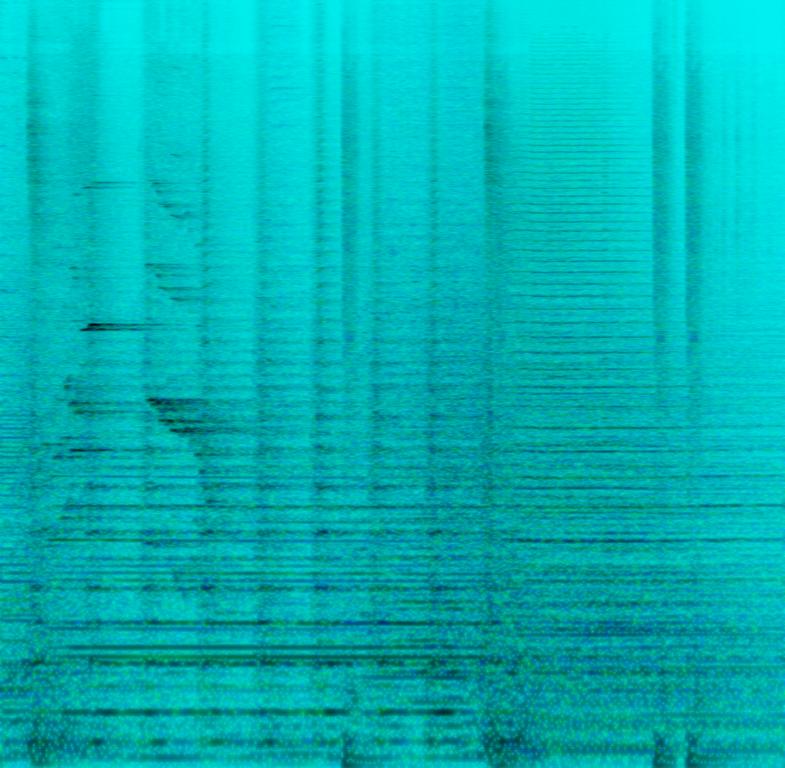
The music is instrumental. There are ambient sounds like door banging sounds, eerie squeaks, church bells ringing and string section harmony. The song is a video game soundtrack.